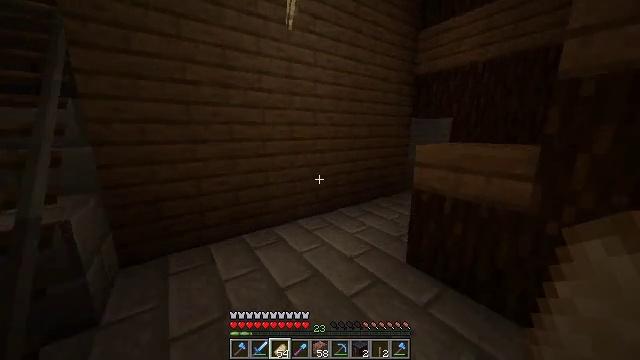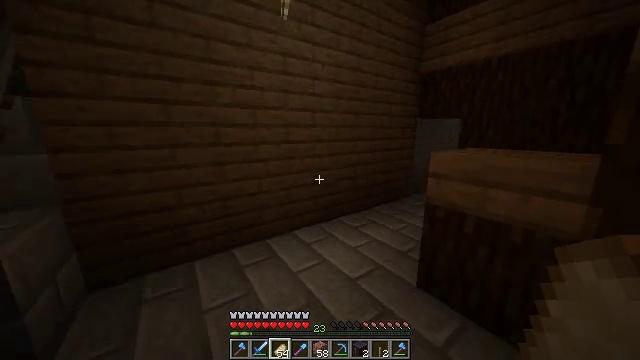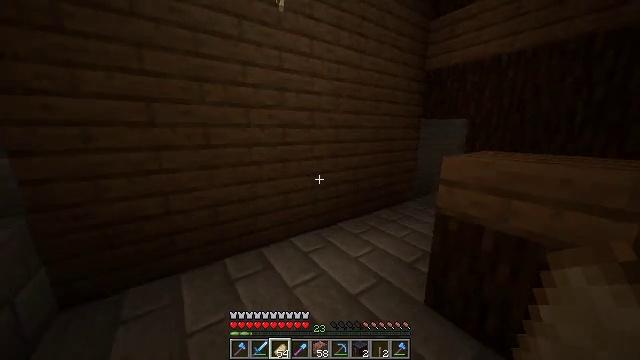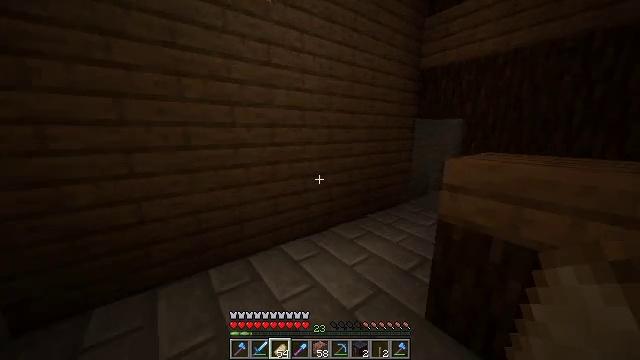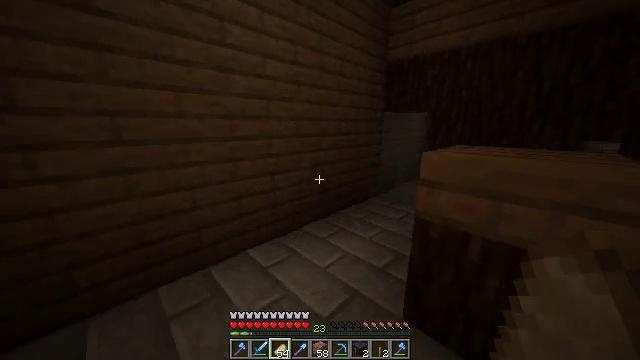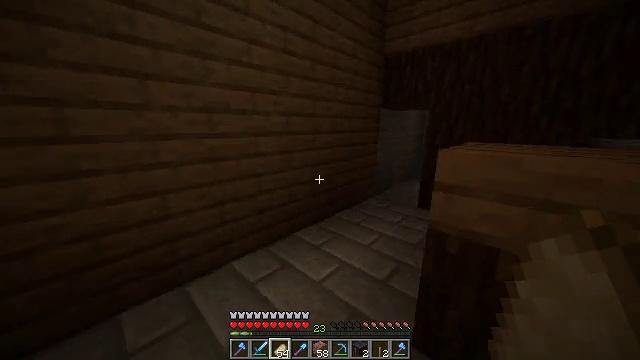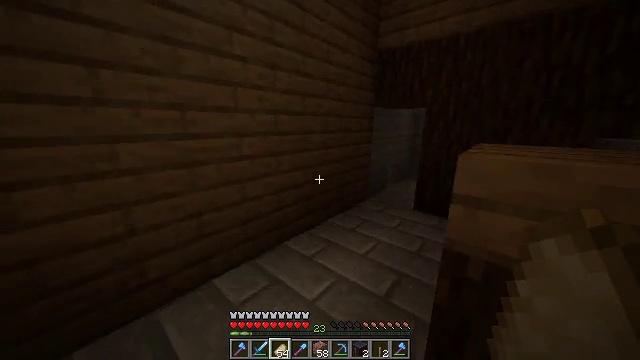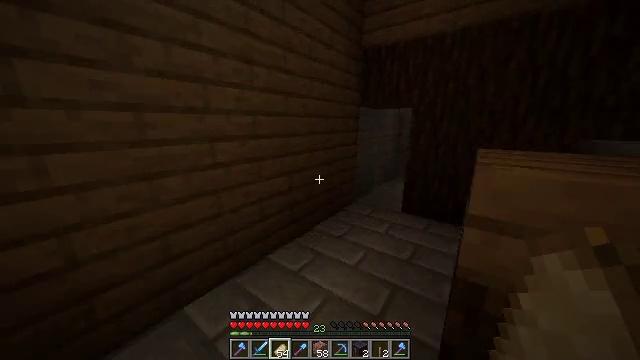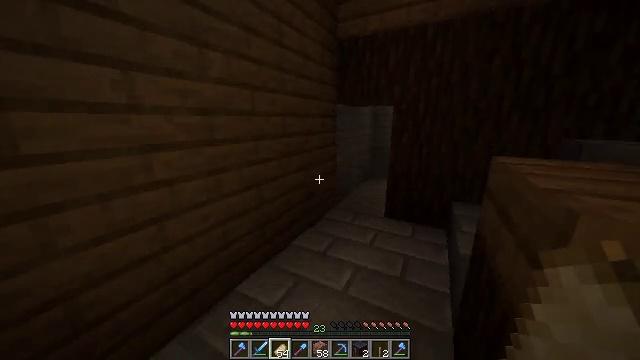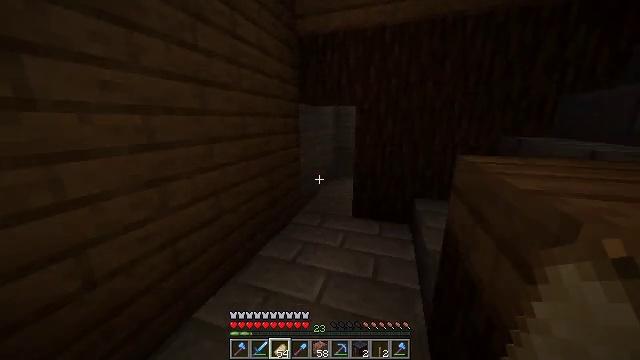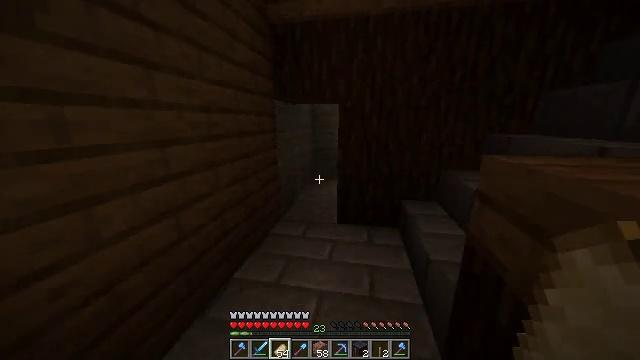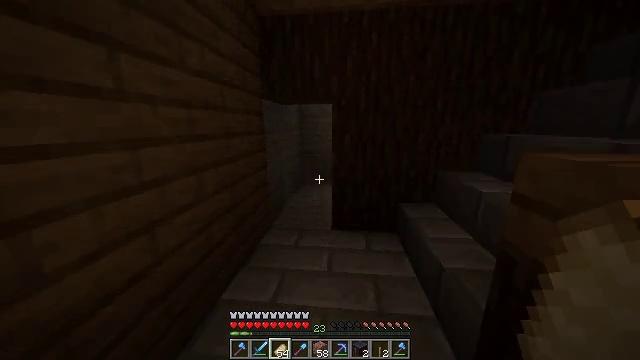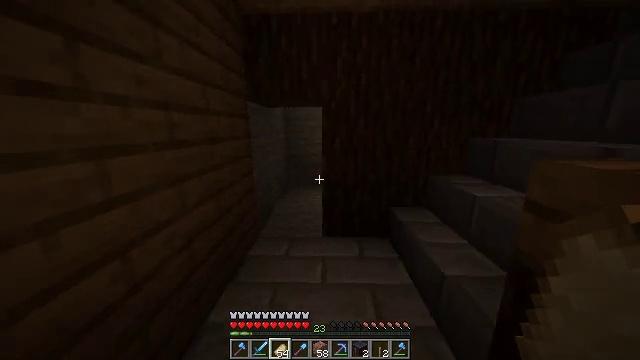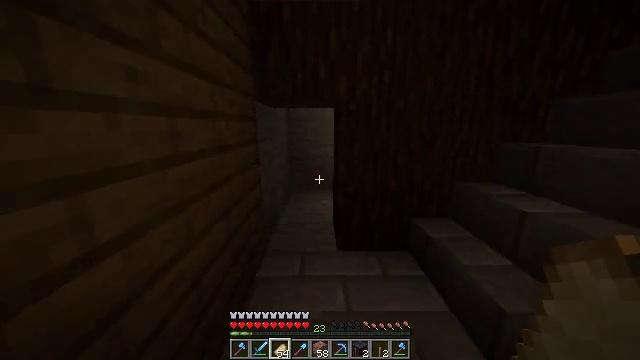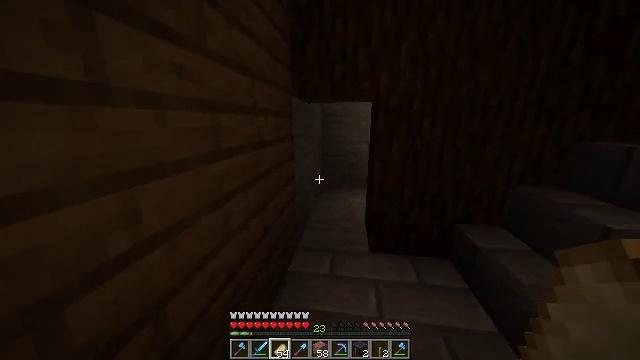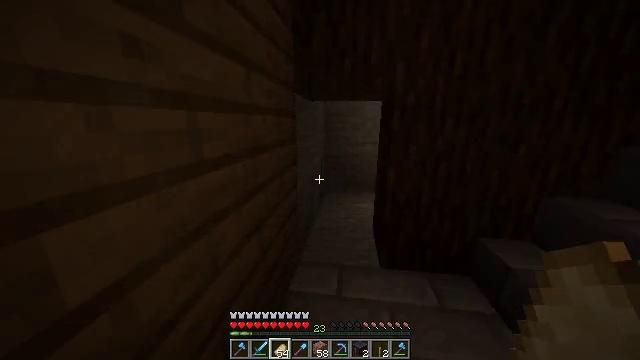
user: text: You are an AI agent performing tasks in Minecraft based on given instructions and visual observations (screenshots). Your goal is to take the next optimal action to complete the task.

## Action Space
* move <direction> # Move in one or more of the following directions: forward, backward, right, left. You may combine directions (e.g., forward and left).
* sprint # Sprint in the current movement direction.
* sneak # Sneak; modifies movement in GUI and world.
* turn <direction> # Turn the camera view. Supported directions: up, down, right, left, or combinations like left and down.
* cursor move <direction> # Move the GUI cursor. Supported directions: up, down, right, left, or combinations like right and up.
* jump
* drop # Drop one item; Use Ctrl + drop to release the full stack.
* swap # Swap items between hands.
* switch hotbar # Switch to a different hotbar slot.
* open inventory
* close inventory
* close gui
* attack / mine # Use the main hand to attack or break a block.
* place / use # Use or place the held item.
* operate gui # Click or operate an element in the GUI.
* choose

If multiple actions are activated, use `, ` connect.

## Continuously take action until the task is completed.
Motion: motion action
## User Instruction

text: Recycle the smithing table.
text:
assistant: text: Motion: move forward, sprint
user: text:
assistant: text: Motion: move forward, sprint
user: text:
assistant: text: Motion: move forward, sprint, turn right
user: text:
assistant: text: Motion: move forward, turn right and down
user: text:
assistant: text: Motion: move forward, turn right
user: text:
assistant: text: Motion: move forward, turn right
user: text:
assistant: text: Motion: move forward, turn right
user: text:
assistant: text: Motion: move forward, turn right
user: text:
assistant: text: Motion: move forward, turn right
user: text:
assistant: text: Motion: move forward and move left, turn right
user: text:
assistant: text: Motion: move forward and move left, turn right
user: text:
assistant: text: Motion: move forward and move left, turn right
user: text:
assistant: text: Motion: move forward and move left, turn right
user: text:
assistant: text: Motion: move forward, turn left and down
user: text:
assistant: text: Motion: move forward
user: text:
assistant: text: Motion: move forward
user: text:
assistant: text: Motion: move forward, sprint, turn left
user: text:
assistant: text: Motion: move forward, sprint, turn left
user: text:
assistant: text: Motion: move forward, sprint, turn left
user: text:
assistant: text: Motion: move forward, sprint, turn right
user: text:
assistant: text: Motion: move forward, turn right
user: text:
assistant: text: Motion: move forward, turn right
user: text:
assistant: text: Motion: move forward, turn right
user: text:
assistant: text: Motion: move forward, turn right
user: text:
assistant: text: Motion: move forward, sprint, turn right
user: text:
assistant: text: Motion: move forward, sprint, turn right
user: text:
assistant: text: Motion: move forward, sprint, turn right
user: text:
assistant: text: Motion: move forward, turn right
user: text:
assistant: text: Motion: move forward, turn right
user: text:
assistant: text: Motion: move forward, turn right and down